Question: I want to make a table in html like given in the link <URL>

I have tried but didnt work.
MY CODE'''
.td1 {
background-color: #cccccc;
border: 2px solid black;
padding: 10px;
padding-bottom: 50px;
}
.td2 {
background-color: red;
border: 2px solid black;
padding: 10px;
}
.td3 {
background-color: green;
border: 2px solid black;
padding: 10px;
padding-bottom: 200px;
}
.td4 {
background-color: blue;
border: 2px solid black;
padding: 10px;
}
.td5 {
margin: 5px;
background-color: yellow;
border: 2px solid black;
padding: 10px;
}
.table {
border-collapse: separate;
border-spacing: 25px 5px;
margin: 5px;
border: 2px solid black;
}
'''
'''
<table width="100%" class="table">
<tr><td colspan="3" class="td1" align="center"> <b>DIV1</b>
</td></tr>
<tr><td class="td2" align="center" rowspan="3"><b>DIV2</b></td>
<td></td><td></td></tr>
<tr><td class="td3" align="center" rowspan="2"><b>DIV3</b></td>
<td></td></tr>
<tr><td class="td4" align="center"><b>DIV4</b></td></tr>
<tr><td colspan="3" class="td5" align="center"><b>DIV5</b>
</td></tr>
</table>
'''
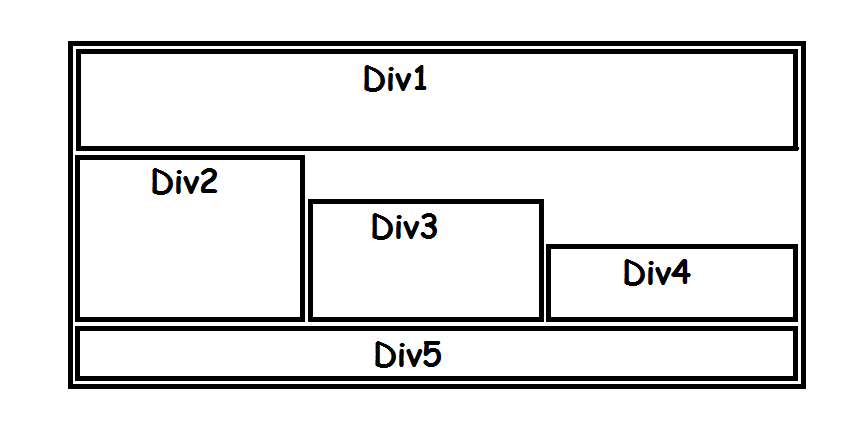
Answer: add this in your css
'''
.table tr{
height:100px;
}
'''
<URL>